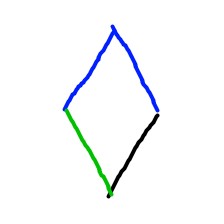
Shape: rhombus